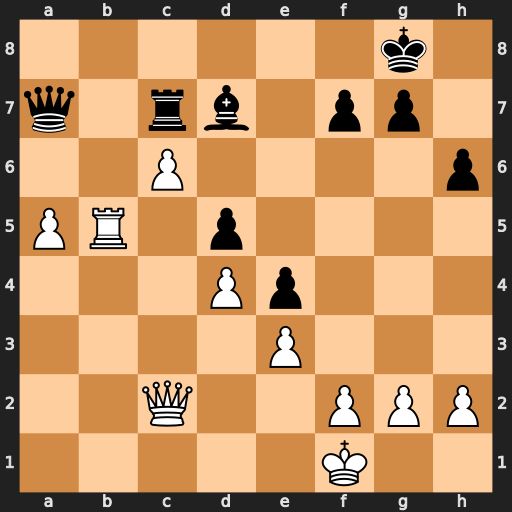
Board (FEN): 6k1/q1rb1pp1/2P4p/PR1p4/3Pp3/4P3/2Q2PPP/5K2
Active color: w
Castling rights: -
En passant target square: -
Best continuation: cxd7 Rxc2 d8=Q+